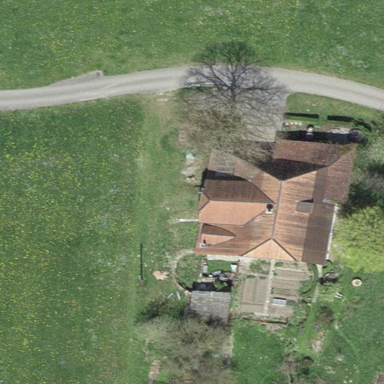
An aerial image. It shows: Farm building.